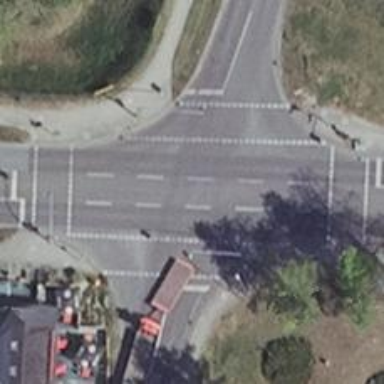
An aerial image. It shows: Secondary road with asphalt surface. There are separate sidewalks on both sides.